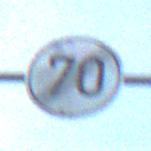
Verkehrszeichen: EndeGeschwindigkeit70
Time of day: SunriseSunset
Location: Outdoor (Beach)
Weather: PartlyCloudy
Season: NotSpecified
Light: Natural